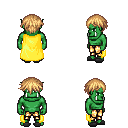
a pixel art fantasy rpg character, male body template, orc, green skin, yellow cape, gold greaves, light blonde short bangs hairstyle, gray slippers, four views (front, back, left, right), 2x2 character sprite sheet, small pixel art, hard edges, no anti-aliasing